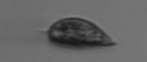
Label: Prorocentrum_triestinum